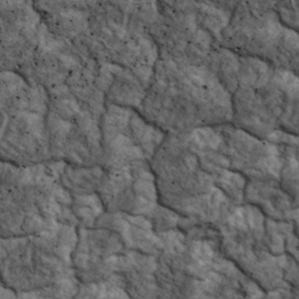
Label: non_frost